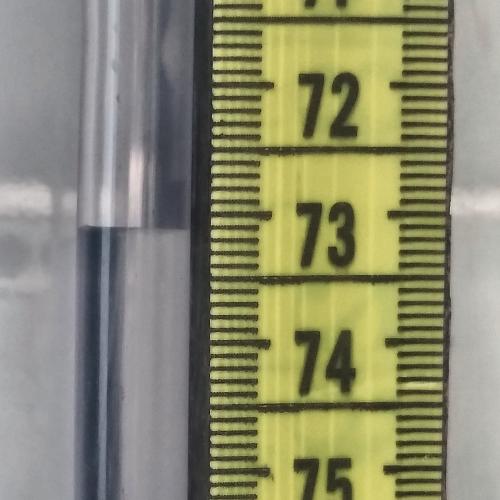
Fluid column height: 73.1 cm